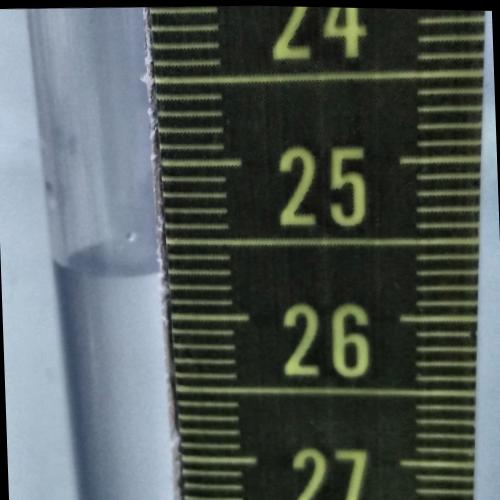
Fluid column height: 25.7 cm